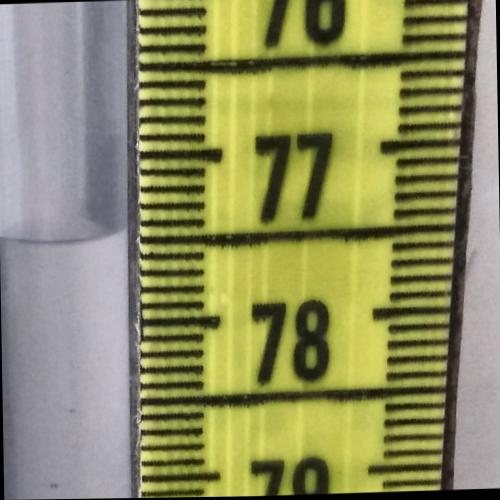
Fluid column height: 77.5 cm